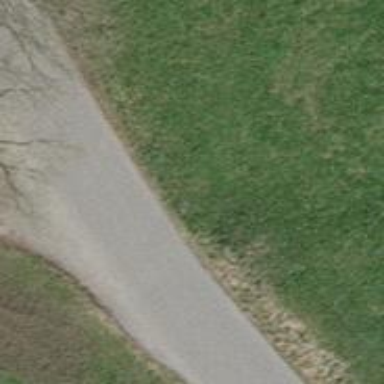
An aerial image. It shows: Unclassified road with asphalt surface.